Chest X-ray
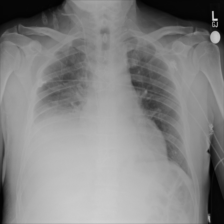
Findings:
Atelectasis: positive
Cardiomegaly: negative
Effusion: negative
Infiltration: negative
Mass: negative
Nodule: negative
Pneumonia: negative
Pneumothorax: negative
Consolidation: negative
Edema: negative
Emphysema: negative
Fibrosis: negative
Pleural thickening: negative
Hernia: negative